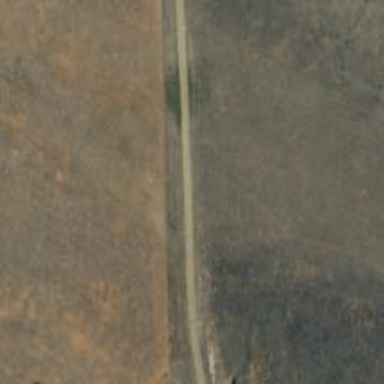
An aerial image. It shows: Culvert tunnel.